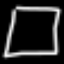
Label: square